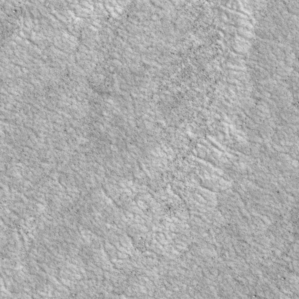
Label: non_frost